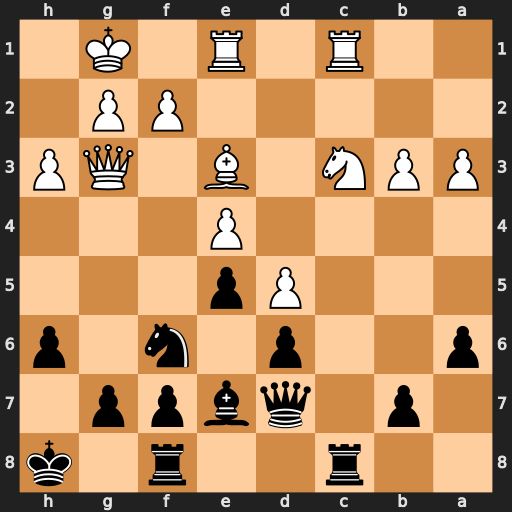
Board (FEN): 2r2r1k/1p1qbpp1/p2p1n1p/3Pp3/4P3/PPN1B1QP/5PP1/2R1R1K1
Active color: b
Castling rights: -
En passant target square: -
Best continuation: Rxc3 Rxc3 Nxe4 Qf3 Nxc3